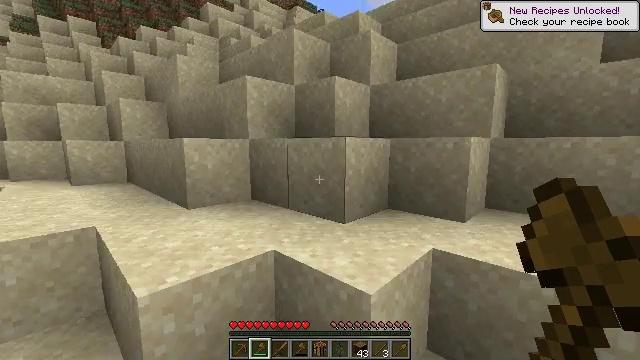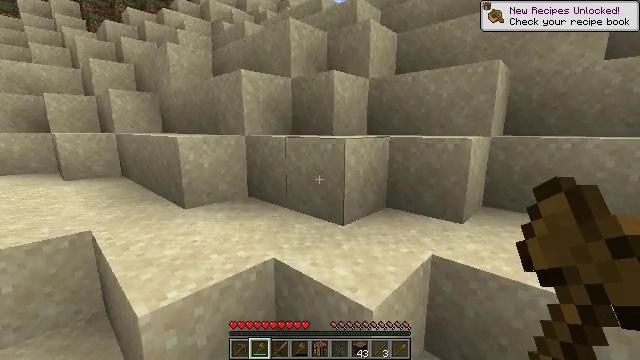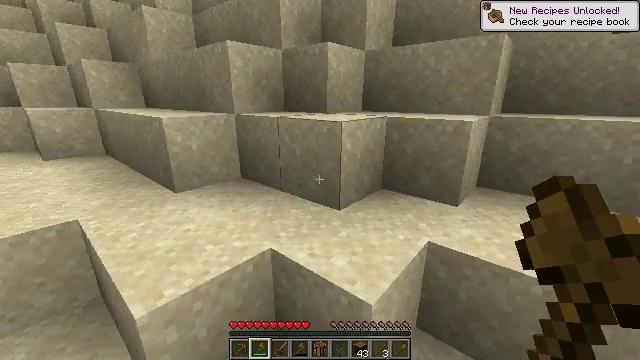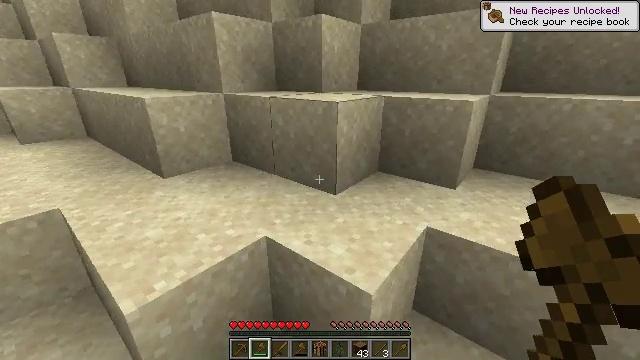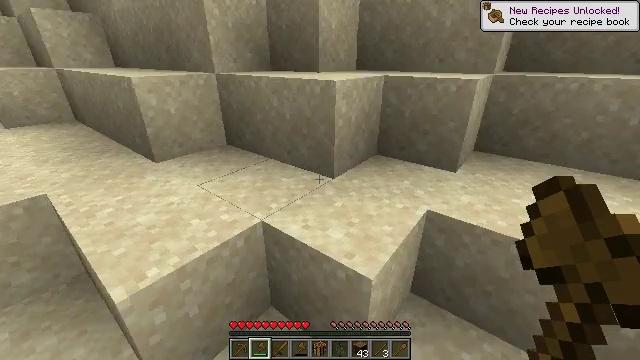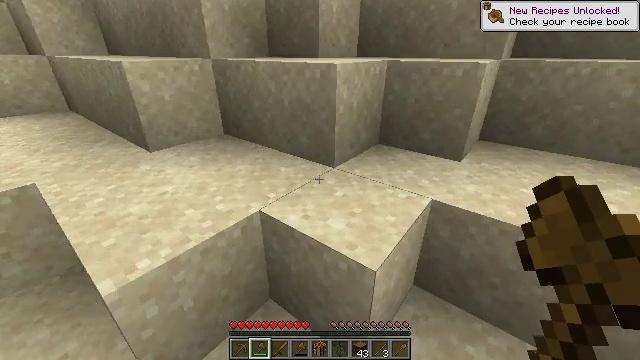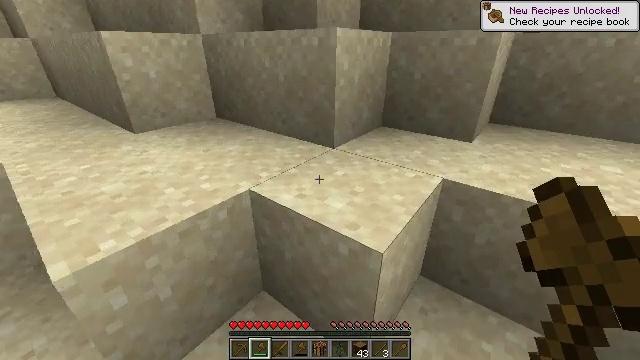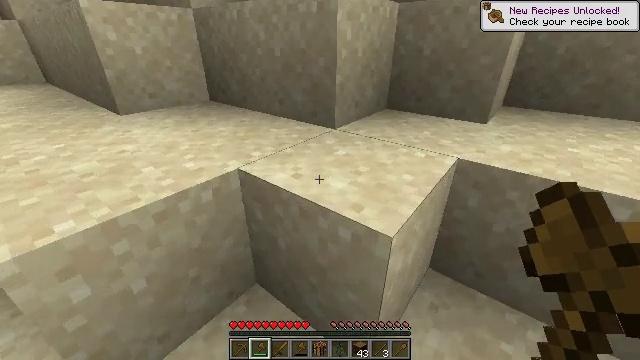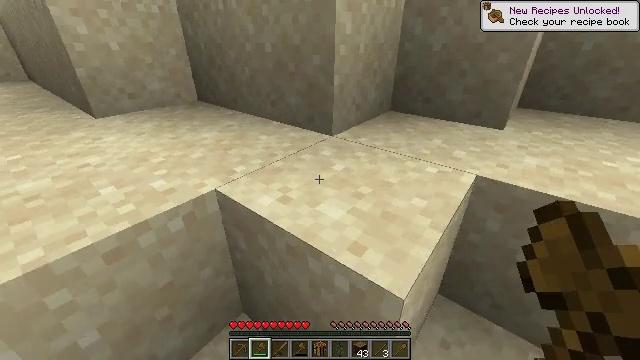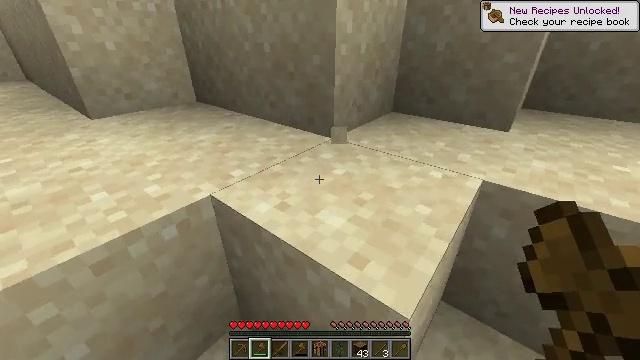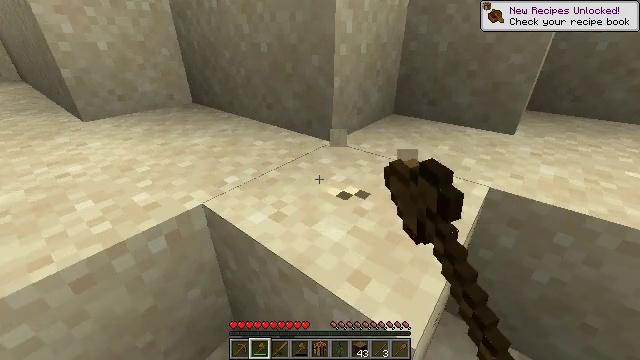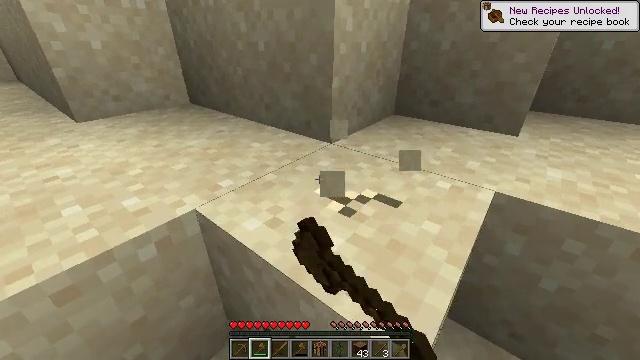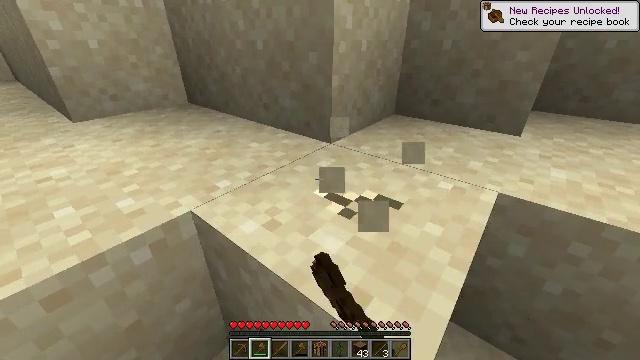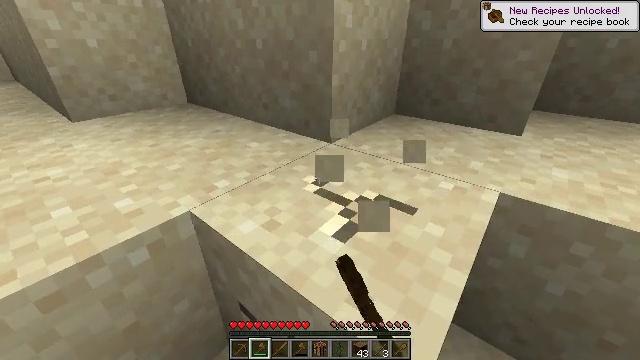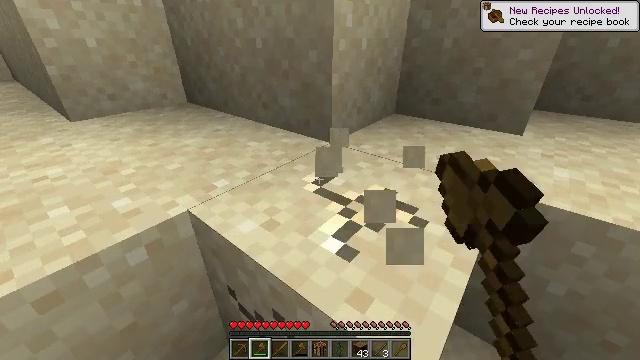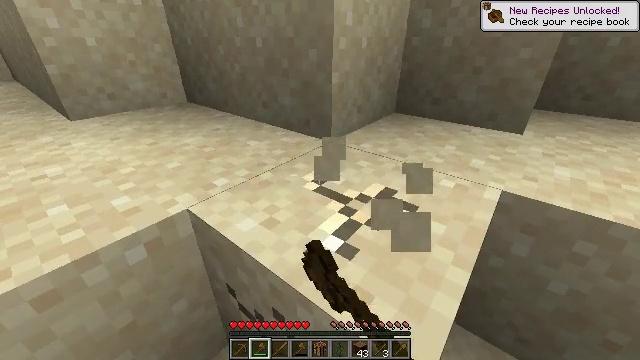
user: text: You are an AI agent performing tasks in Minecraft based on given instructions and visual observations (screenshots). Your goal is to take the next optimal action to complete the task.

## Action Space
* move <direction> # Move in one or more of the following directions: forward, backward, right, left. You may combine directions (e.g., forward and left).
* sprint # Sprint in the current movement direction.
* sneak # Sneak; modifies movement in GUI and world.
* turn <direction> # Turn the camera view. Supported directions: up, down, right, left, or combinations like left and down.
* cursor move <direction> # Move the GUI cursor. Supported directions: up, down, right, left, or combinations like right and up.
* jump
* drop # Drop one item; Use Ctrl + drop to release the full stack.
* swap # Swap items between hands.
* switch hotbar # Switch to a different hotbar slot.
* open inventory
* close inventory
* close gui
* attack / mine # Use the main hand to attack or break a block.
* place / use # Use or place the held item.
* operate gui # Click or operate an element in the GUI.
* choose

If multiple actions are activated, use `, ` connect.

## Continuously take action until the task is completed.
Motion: motion action
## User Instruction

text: Gather sand from the desert.
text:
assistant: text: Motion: move forward, turn down
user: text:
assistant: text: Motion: move forward, turn right and down
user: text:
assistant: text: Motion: move forward and move right, turn right and down
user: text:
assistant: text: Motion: move forward and move right, turn down
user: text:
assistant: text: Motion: move forward and move right, turn down
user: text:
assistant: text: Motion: move forward and move right
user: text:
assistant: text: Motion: move forward
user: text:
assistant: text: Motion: move forward
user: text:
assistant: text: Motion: attack / mine
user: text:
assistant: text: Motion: attack / mine
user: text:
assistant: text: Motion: attack / mine
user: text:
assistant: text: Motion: attack / mine
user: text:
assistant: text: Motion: attack / mine
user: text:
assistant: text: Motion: attack / mine
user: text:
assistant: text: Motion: attack / mine
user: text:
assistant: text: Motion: attack / mine
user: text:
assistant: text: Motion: attack / mine
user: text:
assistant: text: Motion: attack / mine
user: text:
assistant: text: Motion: attack / mine
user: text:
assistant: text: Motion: attack / mine
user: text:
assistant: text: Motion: attack / mine
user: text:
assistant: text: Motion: attack / mine
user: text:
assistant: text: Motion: attack / mine
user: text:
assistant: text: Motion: attack / mine
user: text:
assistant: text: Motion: attack / mine
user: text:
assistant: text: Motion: no_op
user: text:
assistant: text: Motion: no_op
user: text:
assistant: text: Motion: no_op